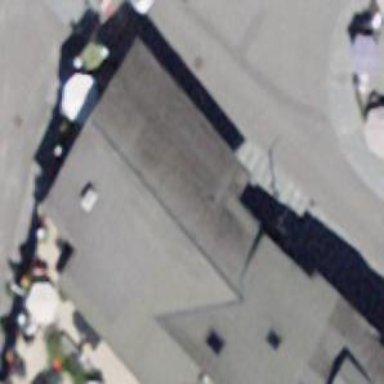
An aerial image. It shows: Cafe.